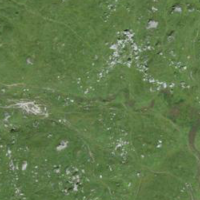
EUNIS habitat code: 23
Species observed at this site:
Euphydryas aurinia